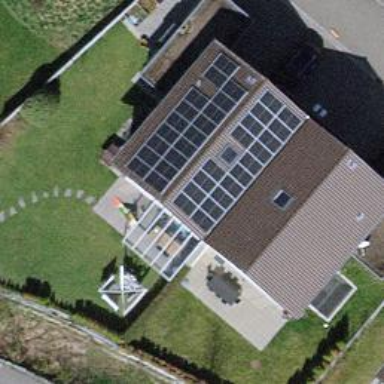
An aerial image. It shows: Solar photovoltaic panel generator.